Interaction volume radius: 10 \u00c5
Interaction volume height: 30 \u00c5
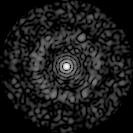
Disorder parameter: 0.8216